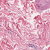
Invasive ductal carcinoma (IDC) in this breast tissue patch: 0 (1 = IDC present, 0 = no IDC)